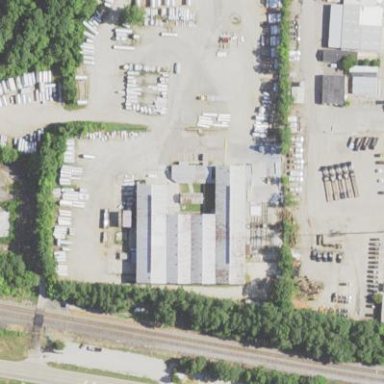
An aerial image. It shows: Commercial building.